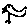
Label: bird